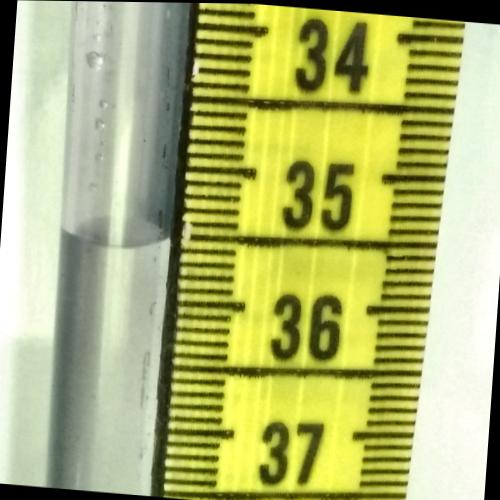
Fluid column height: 35.6 cm